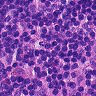
Metastatic tissue present: no